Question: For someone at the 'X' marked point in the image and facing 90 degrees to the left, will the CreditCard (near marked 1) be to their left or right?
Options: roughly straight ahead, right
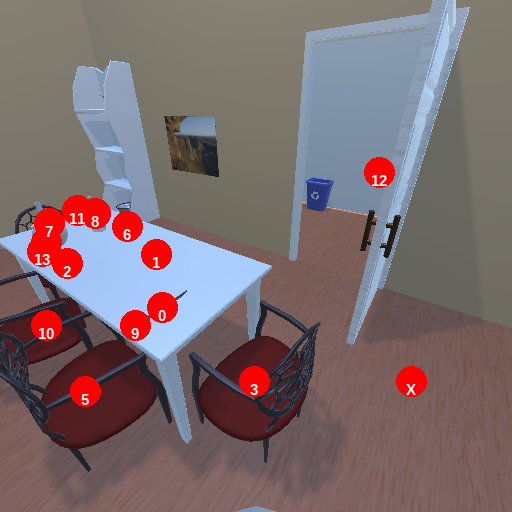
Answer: roughly straight ahead